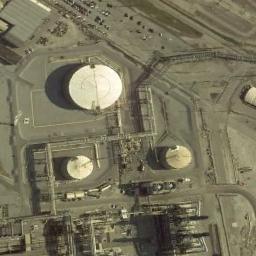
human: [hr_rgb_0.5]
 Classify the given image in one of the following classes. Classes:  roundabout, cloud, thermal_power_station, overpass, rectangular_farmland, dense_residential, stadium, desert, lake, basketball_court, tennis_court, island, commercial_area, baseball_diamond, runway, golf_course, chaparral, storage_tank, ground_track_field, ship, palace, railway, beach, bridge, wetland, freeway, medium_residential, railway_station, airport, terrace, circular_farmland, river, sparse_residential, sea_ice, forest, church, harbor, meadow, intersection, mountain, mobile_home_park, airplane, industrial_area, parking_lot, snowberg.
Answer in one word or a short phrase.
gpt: storage_tank